【题型】解答题　【知识点】向量　【难度】medium
如图，点 $D$ 在 $\triangle ABC$ 的边 $BC$ 上，$BD = 2CD$，点 $E$ 在 $AD$ 的延长线上，$CE \parallel AB$，已知 $\overrightarrow{AB} = \vec{a}$，$\overrightarrow{AC} = \vec{b}$.

(1) 用向量 $\vec{a}$，$\vec{b}$ 分别表示向量 $\overrightarrow{AE}, \overrightarrow{BE}$；

(2) 作出向量 $\overrightarrow{AD}$ 分别在 $\vec{a}$，$\vec{b}$ 方向上的分向量（直接作在图中，写出结论，不要求写作法）.
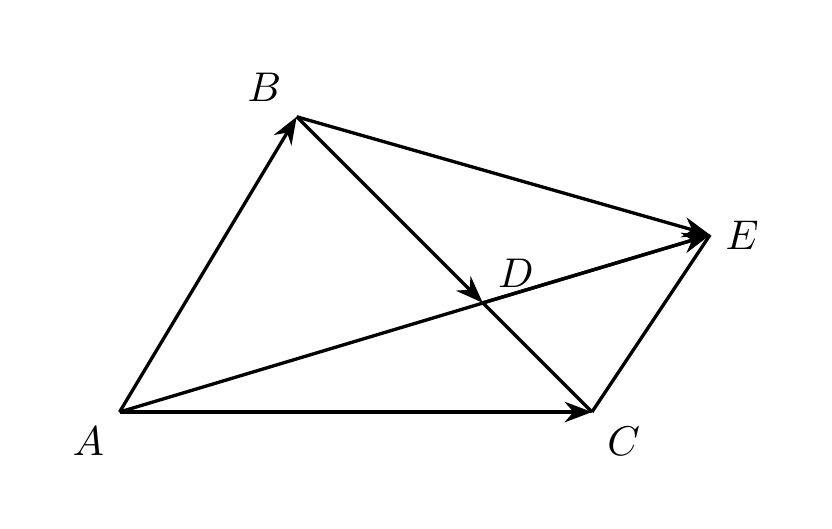
【解答】
【答案】 (1) $\overrightarrow{AE} = \vec{b} + \frac{1}{2}\vec{a}$，$\overrightarrow{BE} = \vec{b} - \frac{1}{2}\vec{a}$.

(2) 详见解析，$\frac{1}{3}\vec{a}$，$\frac{2}{3}\vec{b}$.

【知识点】 向量的线性运算、由平行截线求相关线段的长或比值

【分析】 此题考查了平面向量的知识与平行线分线段成比例定理. 解题的关键是数形结合思想的应用.

(1) 由 $CE \parallel AB$，$BD = 2CD$，根据平行线分线段成比例定理，即可求得 $\overrightarrow{CE}$ 的值，继而求得 $\overrightarrow{AE}$ 的值，又由 $\overrightarrow{BE} = \overrightarrow{AE} - \overrightarrow{AB}$，即可求得答案；

(2) 作出的图形中，$\overrightarrow{AD}$ 在 $\vec{a}$，$\vec{b}$ 方向上的分向量分别为 $\frac{1}{3}\vec{a}$、$\frac{2}{3}\vec{b}$.

【详解】 (1) 解：$\because CE \parallel AB$，$BD = 2CD$,

$\therefore \frac{CE}{AB} = \frac{CD}{BD} = \frac{1}{2}$,

$\therefore CE = \frac{1}{2}AB$,

$\because \overrightarrow{CE}$ 与 $\overrightarrow{AB}$ 方向相同,

$\therefore \overrightarrow{CE} = \frac{1}{2}\overrightarrow{AB} = \frac{1}{2}\vec{a}$,

$\therefore \overrightarrow{AE} = \overrightarrow{AC} + \overrightarrow{CE} = \vec{b} + \frac{1}{2}\vec{a}$,

$\therefore \overrightarrow{BE} = \overrightarrow{AE} - \overrightarrow{AB} = \vec{b} + \frac{1}{2}\vec{a} - \vec{a} = \vec{b} - \frac{1}{2}\vec{a}$.

(2) 解：如图，向量 $\overrightarrow{AD}$ 在 $\vec{a}$，$\vec{b}$ 方向上的分向量如图，

$\because$ 过点 $D$ 作 $DN \parallel AB$，交 $AC$ 于点 $N$，作 $DM \parallel AC$ 交 $AB$ 于点 $M$,

$\therefore \frac{AM}{BM} = \frac{CD}{BD} = \frac{1}{2}$，$\frac{CN}{AN} = \frac{CD}{BD} = \frac{1}{2}$,

$\therefore \frac{AM}{AB} = \frac{1}{3}$，$\frac{AN}{AC} = \frac{2}{3}$,

$\therefore AM = \frac{1}{3}AB$，$AN = \frac{2}{3}AC$,

$\because \overrightarrow{AM}$ 与 $\overrightarrow{AB}$ 方向相同，$\overrightarrow{AN}$ 与 $\overrightarrow{AC}$ 方向相同,

$\therefore \overrightarrow{AM} = \frac{1}{3}\vec{a}$，$\overrightarrow{AN} = \frac{2}{3}\vec{b}$,

所以，向量 $\overrightarrow{AD}$ 在 $\vec{a}$，$\vec{b}$ 方向上的分向量分别为 $\frac{1}{3}\vec{a}$、$\frac{2}{3}\vec{b}$.
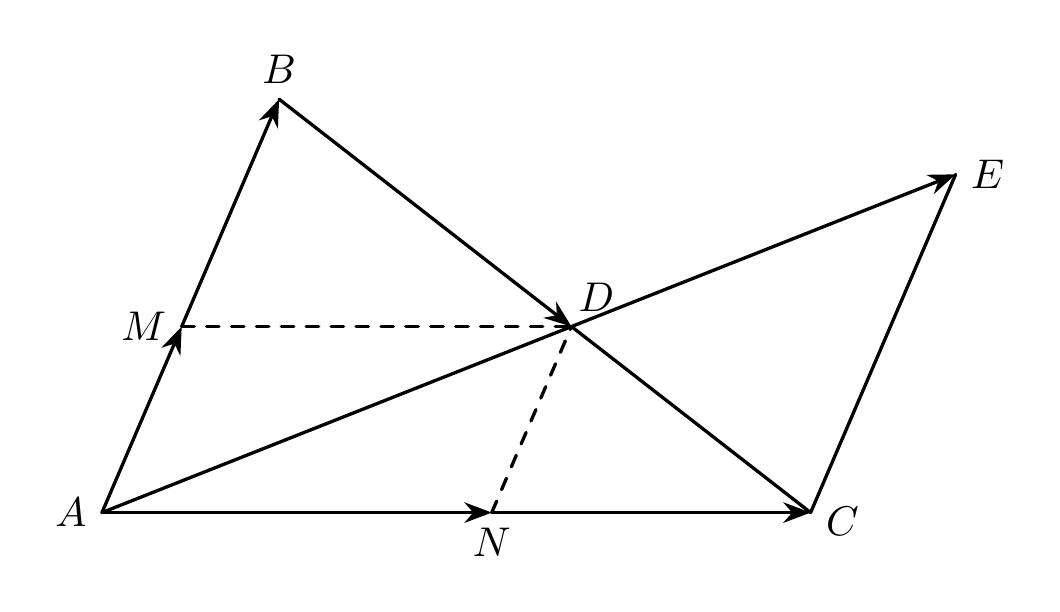